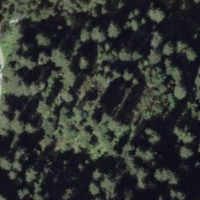
EUNIS habitat code: 43
Species observed at this site:
Vaccinium myrtillus
Pimpinella major